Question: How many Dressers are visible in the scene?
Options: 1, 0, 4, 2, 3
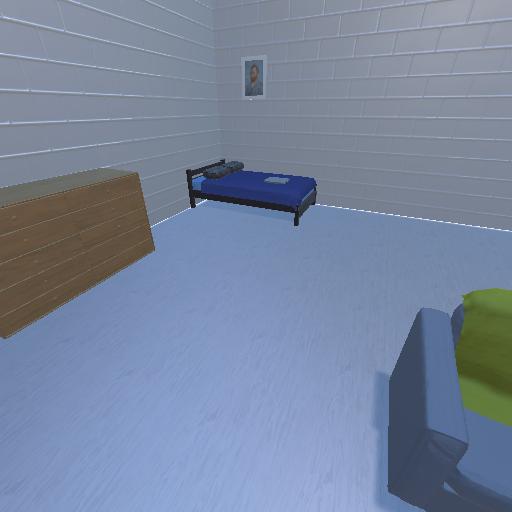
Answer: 1